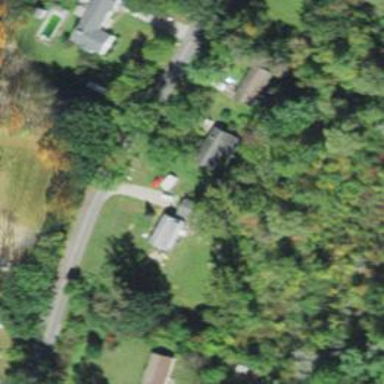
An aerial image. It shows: Simple and straightforward house.